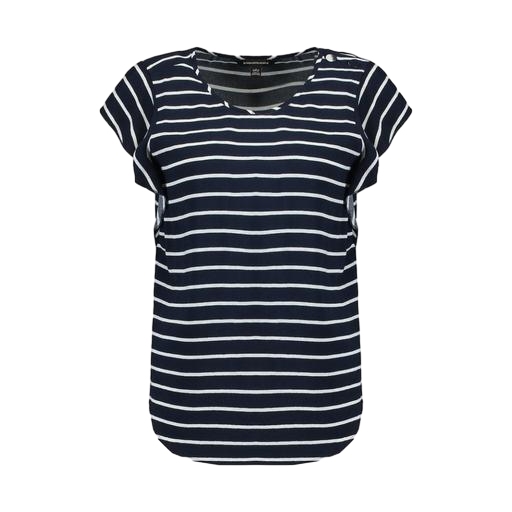
blue striped cap-sleeve tee, blue plus size printed t-shirt only macy, blue printed contrast t-shirt only macy, white background